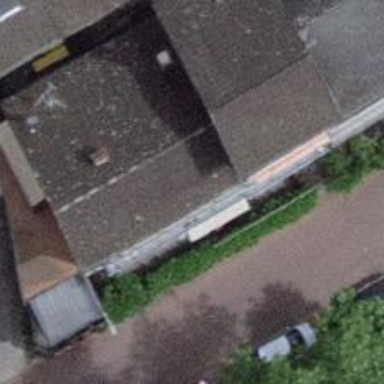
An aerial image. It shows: Pub.